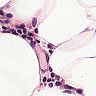
Metastatic tissue present: no